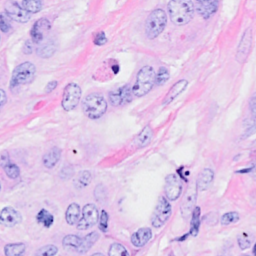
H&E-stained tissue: Breast